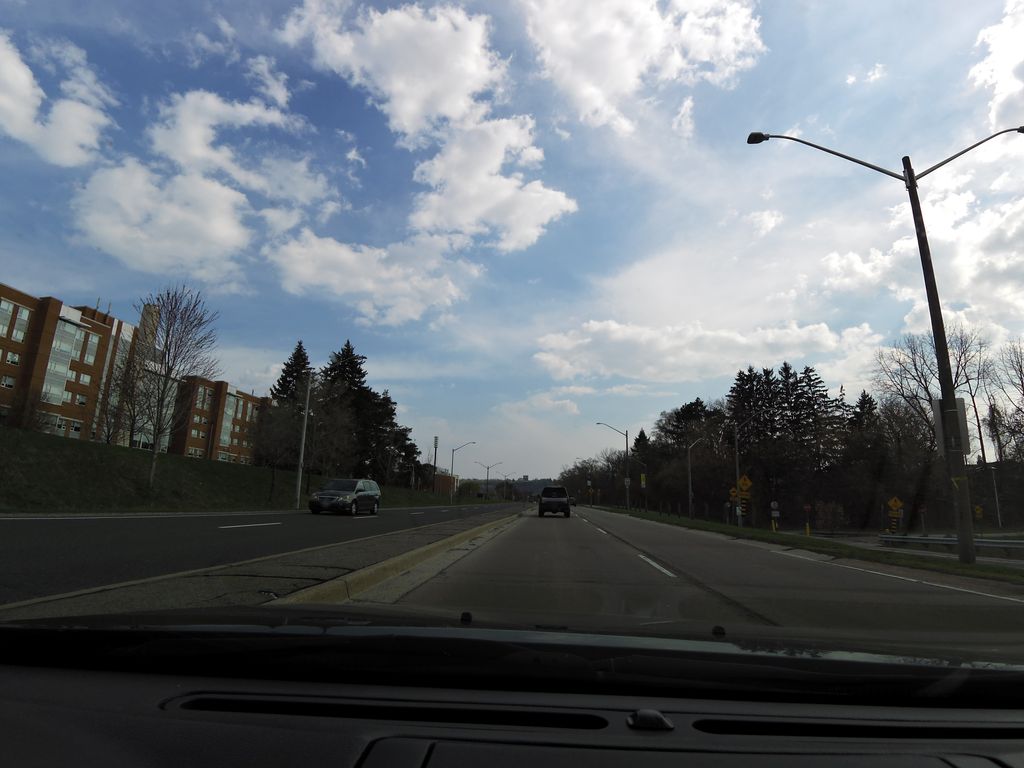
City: hamilton